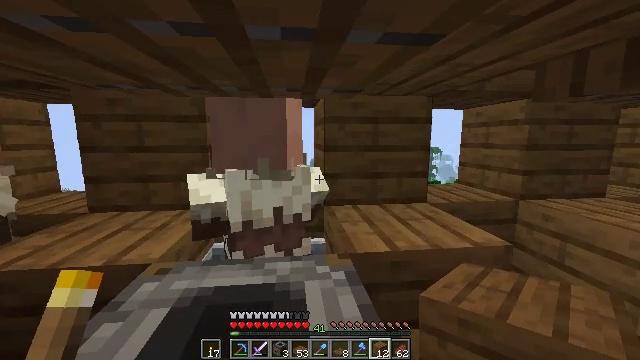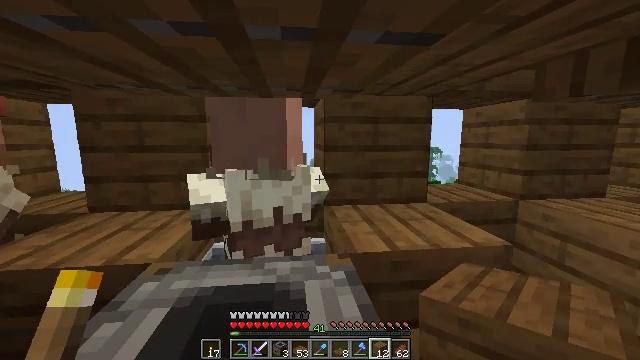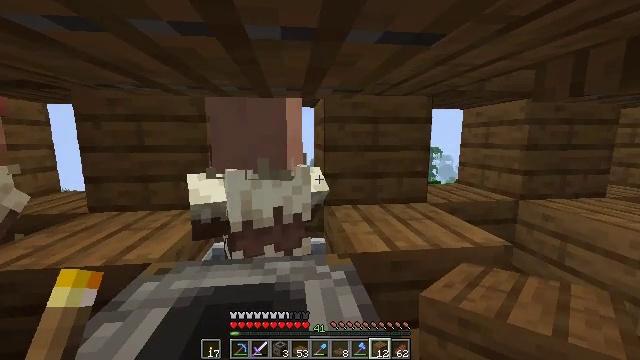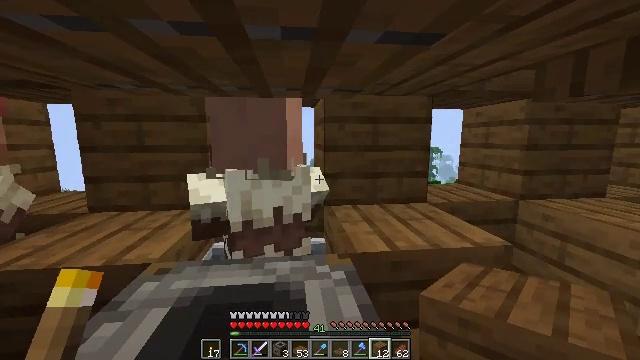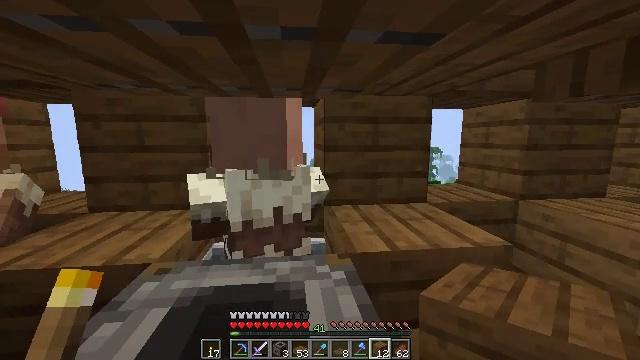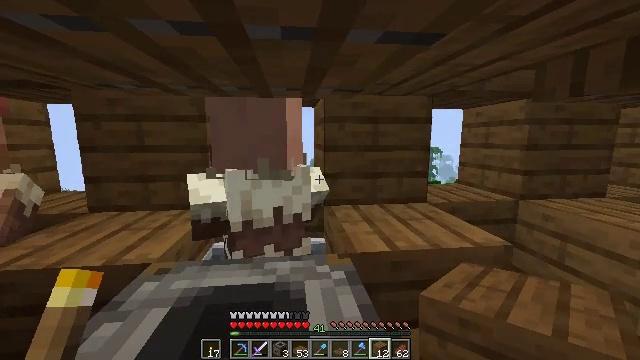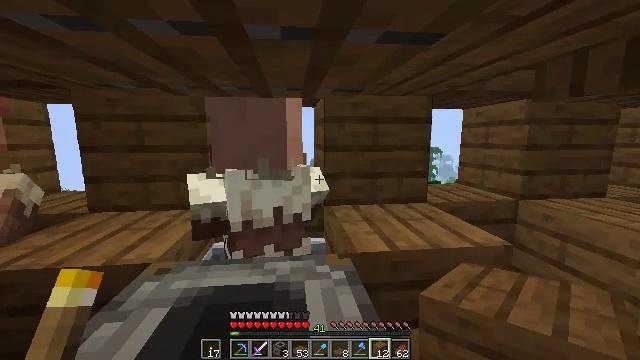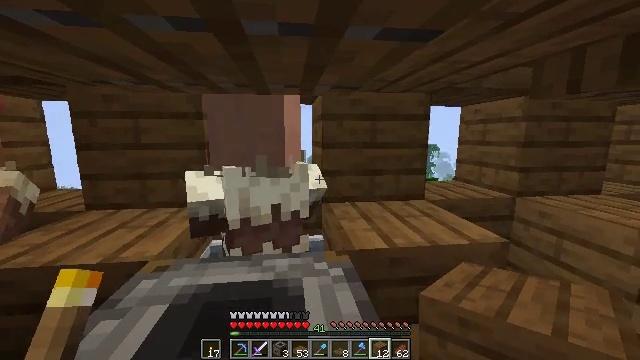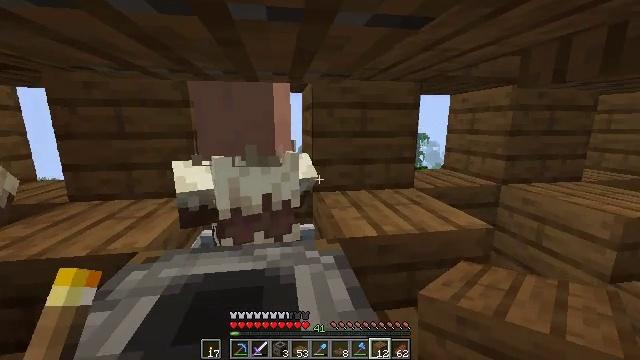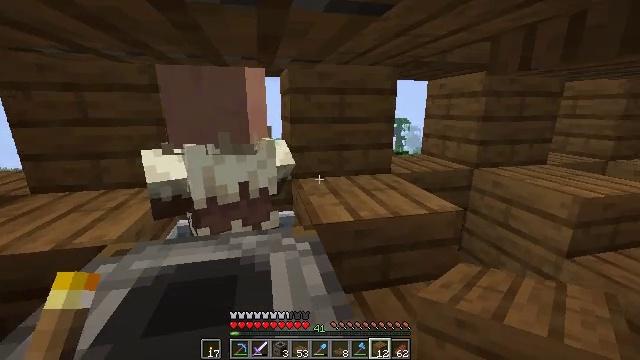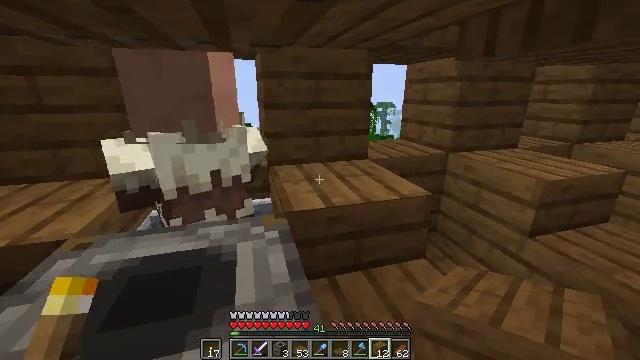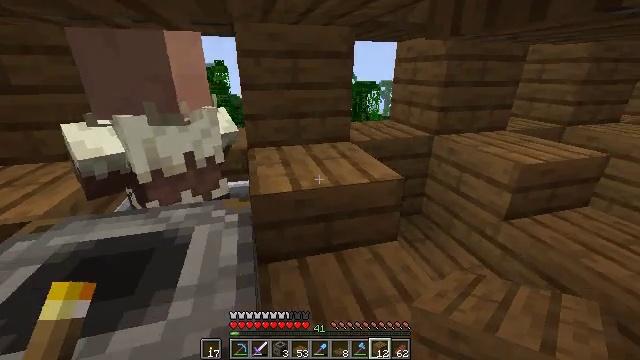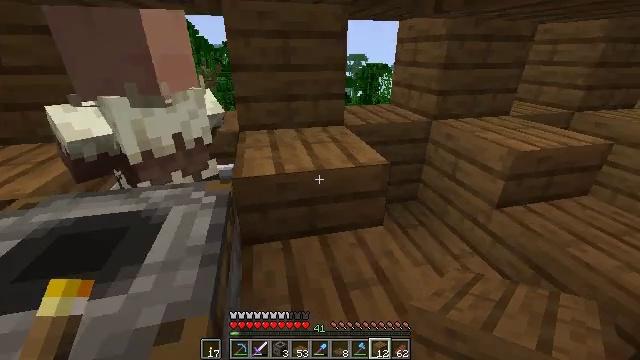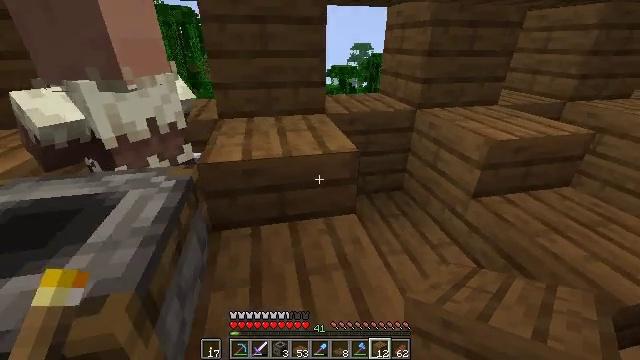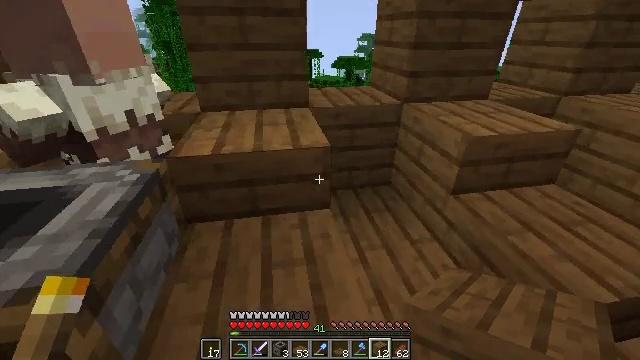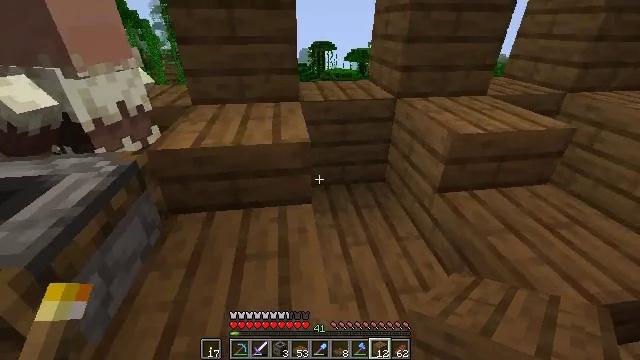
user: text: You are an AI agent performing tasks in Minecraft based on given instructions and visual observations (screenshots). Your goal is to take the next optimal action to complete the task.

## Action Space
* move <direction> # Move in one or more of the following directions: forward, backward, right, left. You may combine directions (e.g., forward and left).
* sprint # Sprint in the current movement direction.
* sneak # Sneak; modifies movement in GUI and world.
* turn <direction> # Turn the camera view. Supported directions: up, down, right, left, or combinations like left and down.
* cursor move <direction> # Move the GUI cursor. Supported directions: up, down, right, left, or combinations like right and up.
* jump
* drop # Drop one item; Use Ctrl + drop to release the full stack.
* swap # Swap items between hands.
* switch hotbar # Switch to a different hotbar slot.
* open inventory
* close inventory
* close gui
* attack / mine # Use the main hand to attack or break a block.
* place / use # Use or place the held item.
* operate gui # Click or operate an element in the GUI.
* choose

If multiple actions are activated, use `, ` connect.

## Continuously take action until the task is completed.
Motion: motion action
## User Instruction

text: Make a rabbit stew using the crafting table.
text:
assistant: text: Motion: no_op
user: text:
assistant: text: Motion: no_op
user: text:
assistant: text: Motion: no_op
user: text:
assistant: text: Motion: no_op
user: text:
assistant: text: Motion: no_op
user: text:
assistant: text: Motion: no_op
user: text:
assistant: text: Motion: no_op
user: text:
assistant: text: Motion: turn right and down
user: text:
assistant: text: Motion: move right, turn right and down
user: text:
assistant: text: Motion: move right, turn right and down
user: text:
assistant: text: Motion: move right, turn down
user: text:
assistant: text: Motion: move right, turn left and down
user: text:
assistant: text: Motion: move right, turn left and down
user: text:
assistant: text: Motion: move right, turn left and down
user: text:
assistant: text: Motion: turn left and down
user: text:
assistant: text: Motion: turn left
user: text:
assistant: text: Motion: turn left
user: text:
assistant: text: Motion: turn left
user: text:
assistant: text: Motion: turn left
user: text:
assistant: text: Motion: turn left
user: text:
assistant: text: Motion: turn left and up
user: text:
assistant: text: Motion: turn left
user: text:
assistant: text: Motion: turn left
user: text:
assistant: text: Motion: no_op
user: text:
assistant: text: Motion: turn left and up
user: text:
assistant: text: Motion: turn left
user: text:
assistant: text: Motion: move left, turn left
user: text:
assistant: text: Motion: move left
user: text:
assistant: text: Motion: move forward and move left, turn right and up
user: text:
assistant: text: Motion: move forward and move left, turn right and up